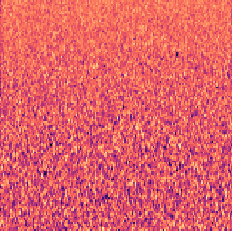
Sound class: Helicopter